Question: i have created a pay now button using paypal button generator.
The button has 2 fields, and then you press pay now.
However, if you leave these fields empty, you can still pay
I want to make these fields "required", if a user didn't fill these fields, he should not be able to pay. How?
The button is not hosted on paypal, but the button protection is . I want the button to be encrypted.
i tried javascript form validation, didn't work, any help?
here's the script
'''
<form
action="https://www.paypal.com/cgi-bin/webscr" method="post">
<input type="hidden" name="cmd" value="_s-xclick">
<table>
<tr><td><input type="hidden" name="on0" value="first form">form 1</td></tr><tr><td><input type="text" name="os0" maxlength="200"></td></tr>
<tr><td><input type="hidden" name="on1" value="2nd form">2nd form</td></tr><tr><td><input type="text" name="os1" maxlength="200"></td></tr>
</table>
<input type="hidden" name="encrypted" value=" encryption here ">
<input type="image" src="https://www.paypalobjects.com/en_US/i/btn/btn_paynowCC_LG.gif" border="0" name="submit" alt="PayPal - The safer, easier way to pay online!">
<img alt="" border="0" src="https://www.paypalobjects.com/en_US/i/scr/pixel.gif" width="1" height="1">
</form>
'''
any help making these field required? I'll give you 3 up votes because i have 3 stackoverflow accounts and an accepted answer - that's the least i can do :)
i couldn't make the form validation work, so i tried to hide the submit button unless the forms are filled, so far, that didn't work as well.
I tried many validation ways, finally i used my friend's contact form validation lol
'''
function has_id(id){try{var tmp=document.getElementById(id).value;}catch(e){return false;}
return true;}
function has_name(nm){try{var tmp=cfrm.nm.type;}catch(e){return false;}
return true;}
function $$(id){if(!has_id(id)&&!has_name(id)){alert("Field "+id+" does not exist!
Form validation configuration error.");return false;}
if(has_id(id)){return document.getElementById(id).value;}else{return;}}
function $val(id){return document.getElementById(id);}
function trim(id){$val(id).value=$val(id).value.replace(/^\s+/,'').replace(/\s+$/,'');}
var required={field:[],add:function(name,type,mess){this.field[this.field.length]=[name,type,mess];},out:function(){return this.field;},clear:function(){this.field=[];}};var validate={check:function(cform){var error_message='Please fix the following errors:
';var mess_part='';var to_focus='';var tmp=true;for(var i=0;i<required.field.length;i++){if(this.checkit(required.field[i][0],required.field[i][1],cform)){}else{error_message=error_message+required.field[i][2]+' must be supplied
';if(has_id(required.field[i][0])&&to_focus.length===0){to_focus=required.field[i][0];}
tmp=false;}}
if(!tmp){alert(error_message);}
if(to_focus.length>0){document.getElementById(to_focus).focus();}
return tmp;},checkit:function(cvalue,ctype,cform){if(ctype=="NOT_EMPTY"){if(this.trim($$(cvalue)).length<1){return false;}else{return true;}}else if(ctype=="EMAIL"){exp=/^[a-zA-Z0-9._%-]+@[a-zA-Z0-9.-]+\.[a-zA-Z]{2,4}$/;if($$(cvalue).match(exp)==null){return false;}else{return true;}}},trim:function(s){if(s.length>0){return s.replace(/^\s+/,'').replace(/\s+$/,'');}else{return s;}}};
'''
'''
<script src="validation.js"></script>
<script>
required.add('os0','NOT_EMPTY','1st form');
required.add('os1','NOT_EMPTY','2nd form')
</script>
<form action="https://www.paypal.com/cgi-bin/webscr" method="post" onsubmit="return validate.check(this)">
<input type="hidden" name="cmd" value="_s-xclick">
<table>
<tr><td><input type="hidden" name="on0" value="1st form">1st form<span class="required_star"> * </span></td></tr><tr><td><input type="text" name="os0" maxlength="200" id="os0" class="required"></td></tr>
<tr><td><input type="hidden" name="on1" value="2nd form">2nd form<span class="required_star"> * </span></td></tr><tr><td><input type="text" id="os1" name="os1" maxlength="200" class="required"></td></tr>
</table>
<input type="hidden" name="encrypted" value=" encryption here
">
<input type="image" src="https://www.paypalobjects.com/en_US/i/btn/btn_paynowCC_LG.gif" border="0" name="submit" alt="PayPal - The safer, easier way to pay online!">
<img alt="" border="0" src="https://www.paypalobjects.com/en_US/i/scr/pixel.gif" width="1" height="1">
</form>
'''
I have used JavaScript, and then i read your answer, but i'm not gonna change because it works now
i still have 2 small questions
1- is it possible to remove the description box from paypal page see this
2- paypal is not redirecting to the thank you page after the payment is done, i created many button, it's just not redirecting (i don't have a cancel page)
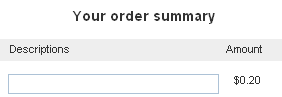
Answer: you could use the html5 input attribute 'required', and that would take care of some browsers, for the others you would have to use javascript to validate the form.
I'll use jQuery if you don't mind to give you a quick example.
'''
$('form').submit(function(e){
flag = false;
$('[name="os0"], [name="os1"]').css('background','').each(function(){
el=$(this);
if(el.val().length == 0){
flag = true;
el.css('background','red');
}
});
if(flag){
return false;
}
});
'''
this will prevent the form from being submitted unless both fields are filled out. I also added some feedback for the user by turning the background of the input red (optional).
Of course this will only work in modern browsers or older browsers with javascript enabled, there will still be a small percentage where it will pass through. In this case Robert's suggestion that you post to an in between page on your server might be a good idea.